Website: apple
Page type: store-pickup
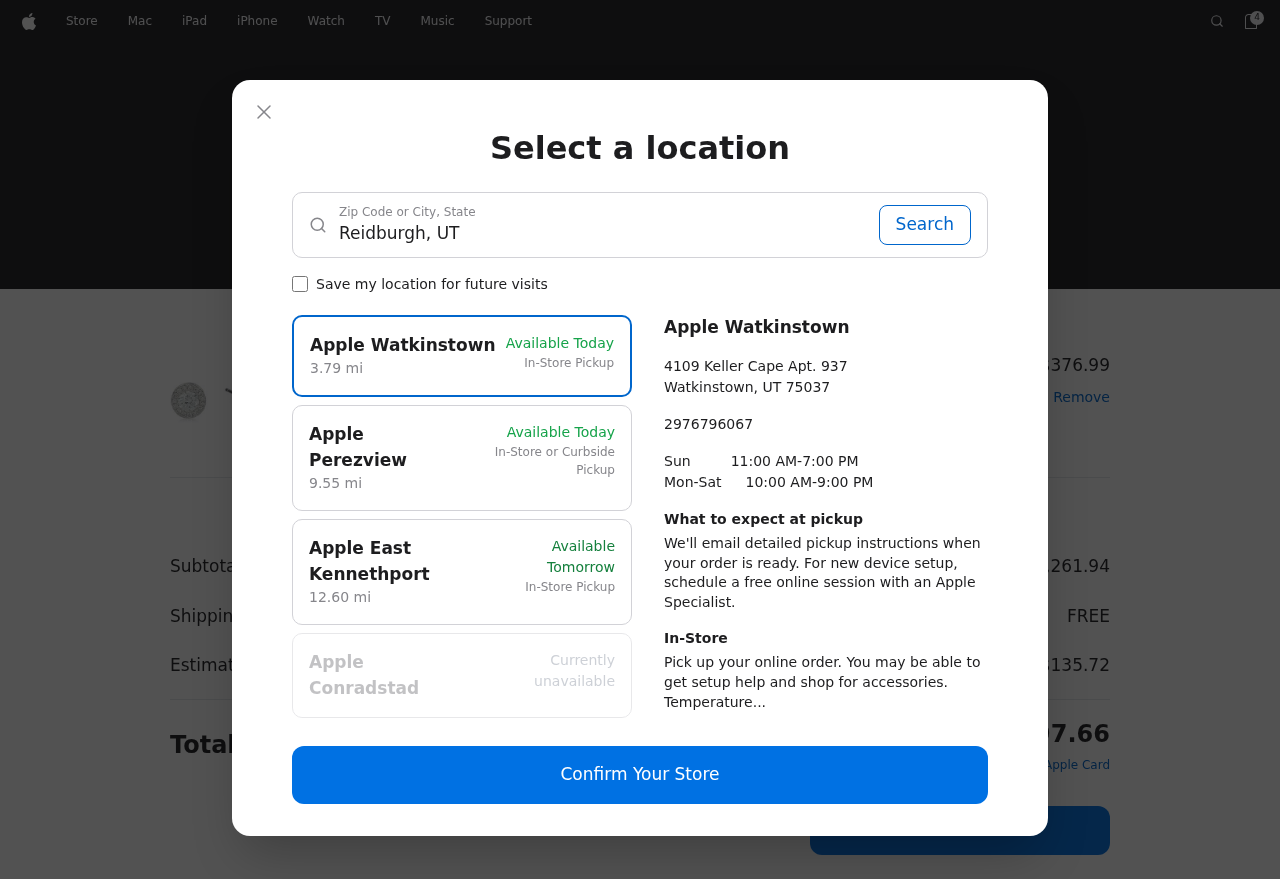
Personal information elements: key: PII_CITY_STATE
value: Reidburgh, UT
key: PII_LOCATION1_CITY
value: Apple Watkinstown
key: PII_LOCATION1_CITY_STATE_ZIP
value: Watkinstown, UT 75037
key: PII_LOCATION1_STREET
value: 4109 Keller Cape Apt. 937
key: PII_LOCATION2_CITY
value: Apple Perezview
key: PII_LOCATION3_CITY
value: Apple East Kennethport
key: PII_LOCATION4_CITY
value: Apple Conradstad
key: PII_PHONE
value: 2976796067
Product elements: key: PRODUCT1_NAME
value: IGI Certified Lab Grown Diamond Classic Halo Stud Earrings in 14k White Gold (1/2 CT.TW., I-J Color,
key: PRODUCT1_PRICE
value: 376.99
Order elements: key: ORDER_NUM_ITEMS
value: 4
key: ORDER_TOTAL
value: $2,397.66
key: ORDER_SUBTOTAL
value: $2,261.94
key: ORDER_SHIPPING_COST
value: FREE
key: ORDER_TAX
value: $135.72
Search elements: key: SEARCH_CITY_STATE
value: Reidburgh, UT